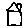
Label: house